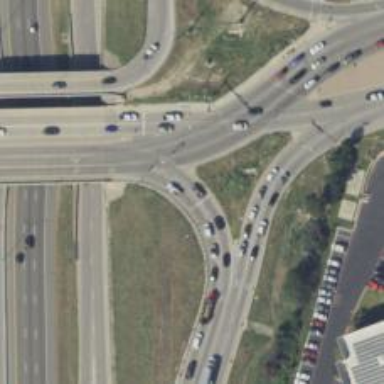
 featuring diverging diamond interchange."